Interaction volume radius: 10 \u00c5
Interaction volume height: 10 \u00c5
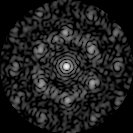
Disorder parameter: 0.6573